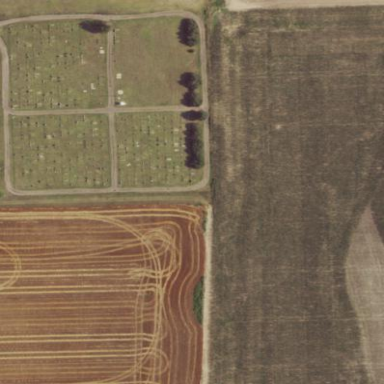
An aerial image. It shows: Cemetery.